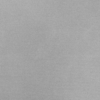
Label: dusty